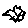
Label: bird